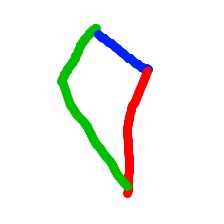
Shape: kite